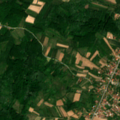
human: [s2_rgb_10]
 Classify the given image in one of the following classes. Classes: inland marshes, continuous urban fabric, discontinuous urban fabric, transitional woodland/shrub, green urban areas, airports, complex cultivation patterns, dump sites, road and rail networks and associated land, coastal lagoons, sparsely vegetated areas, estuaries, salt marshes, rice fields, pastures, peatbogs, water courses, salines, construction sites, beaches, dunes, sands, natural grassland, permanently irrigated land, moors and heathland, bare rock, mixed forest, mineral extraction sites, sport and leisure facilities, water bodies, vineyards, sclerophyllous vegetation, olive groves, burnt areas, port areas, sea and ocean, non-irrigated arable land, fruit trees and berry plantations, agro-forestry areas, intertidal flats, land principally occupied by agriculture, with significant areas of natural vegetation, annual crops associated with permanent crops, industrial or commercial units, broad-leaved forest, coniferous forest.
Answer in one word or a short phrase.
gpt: discontinuous urban fabric, non-irrigated arable land, complex cultivation patterns, land principally occupied by agriculture, with significant areas of natural vegetation, broad-leaved forest